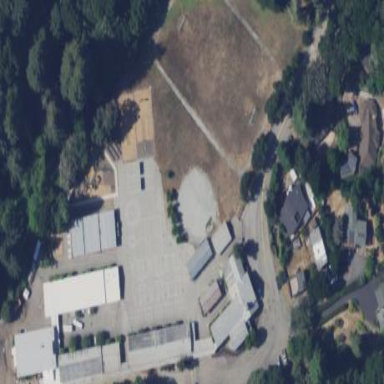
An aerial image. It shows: School.